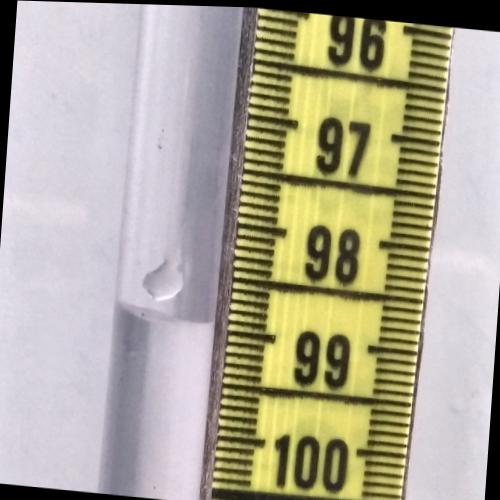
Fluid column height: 98.9 cm